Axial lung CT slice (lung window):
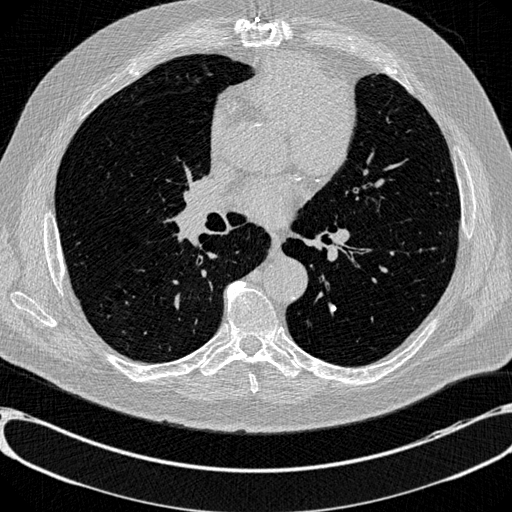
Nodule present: no